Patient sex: F
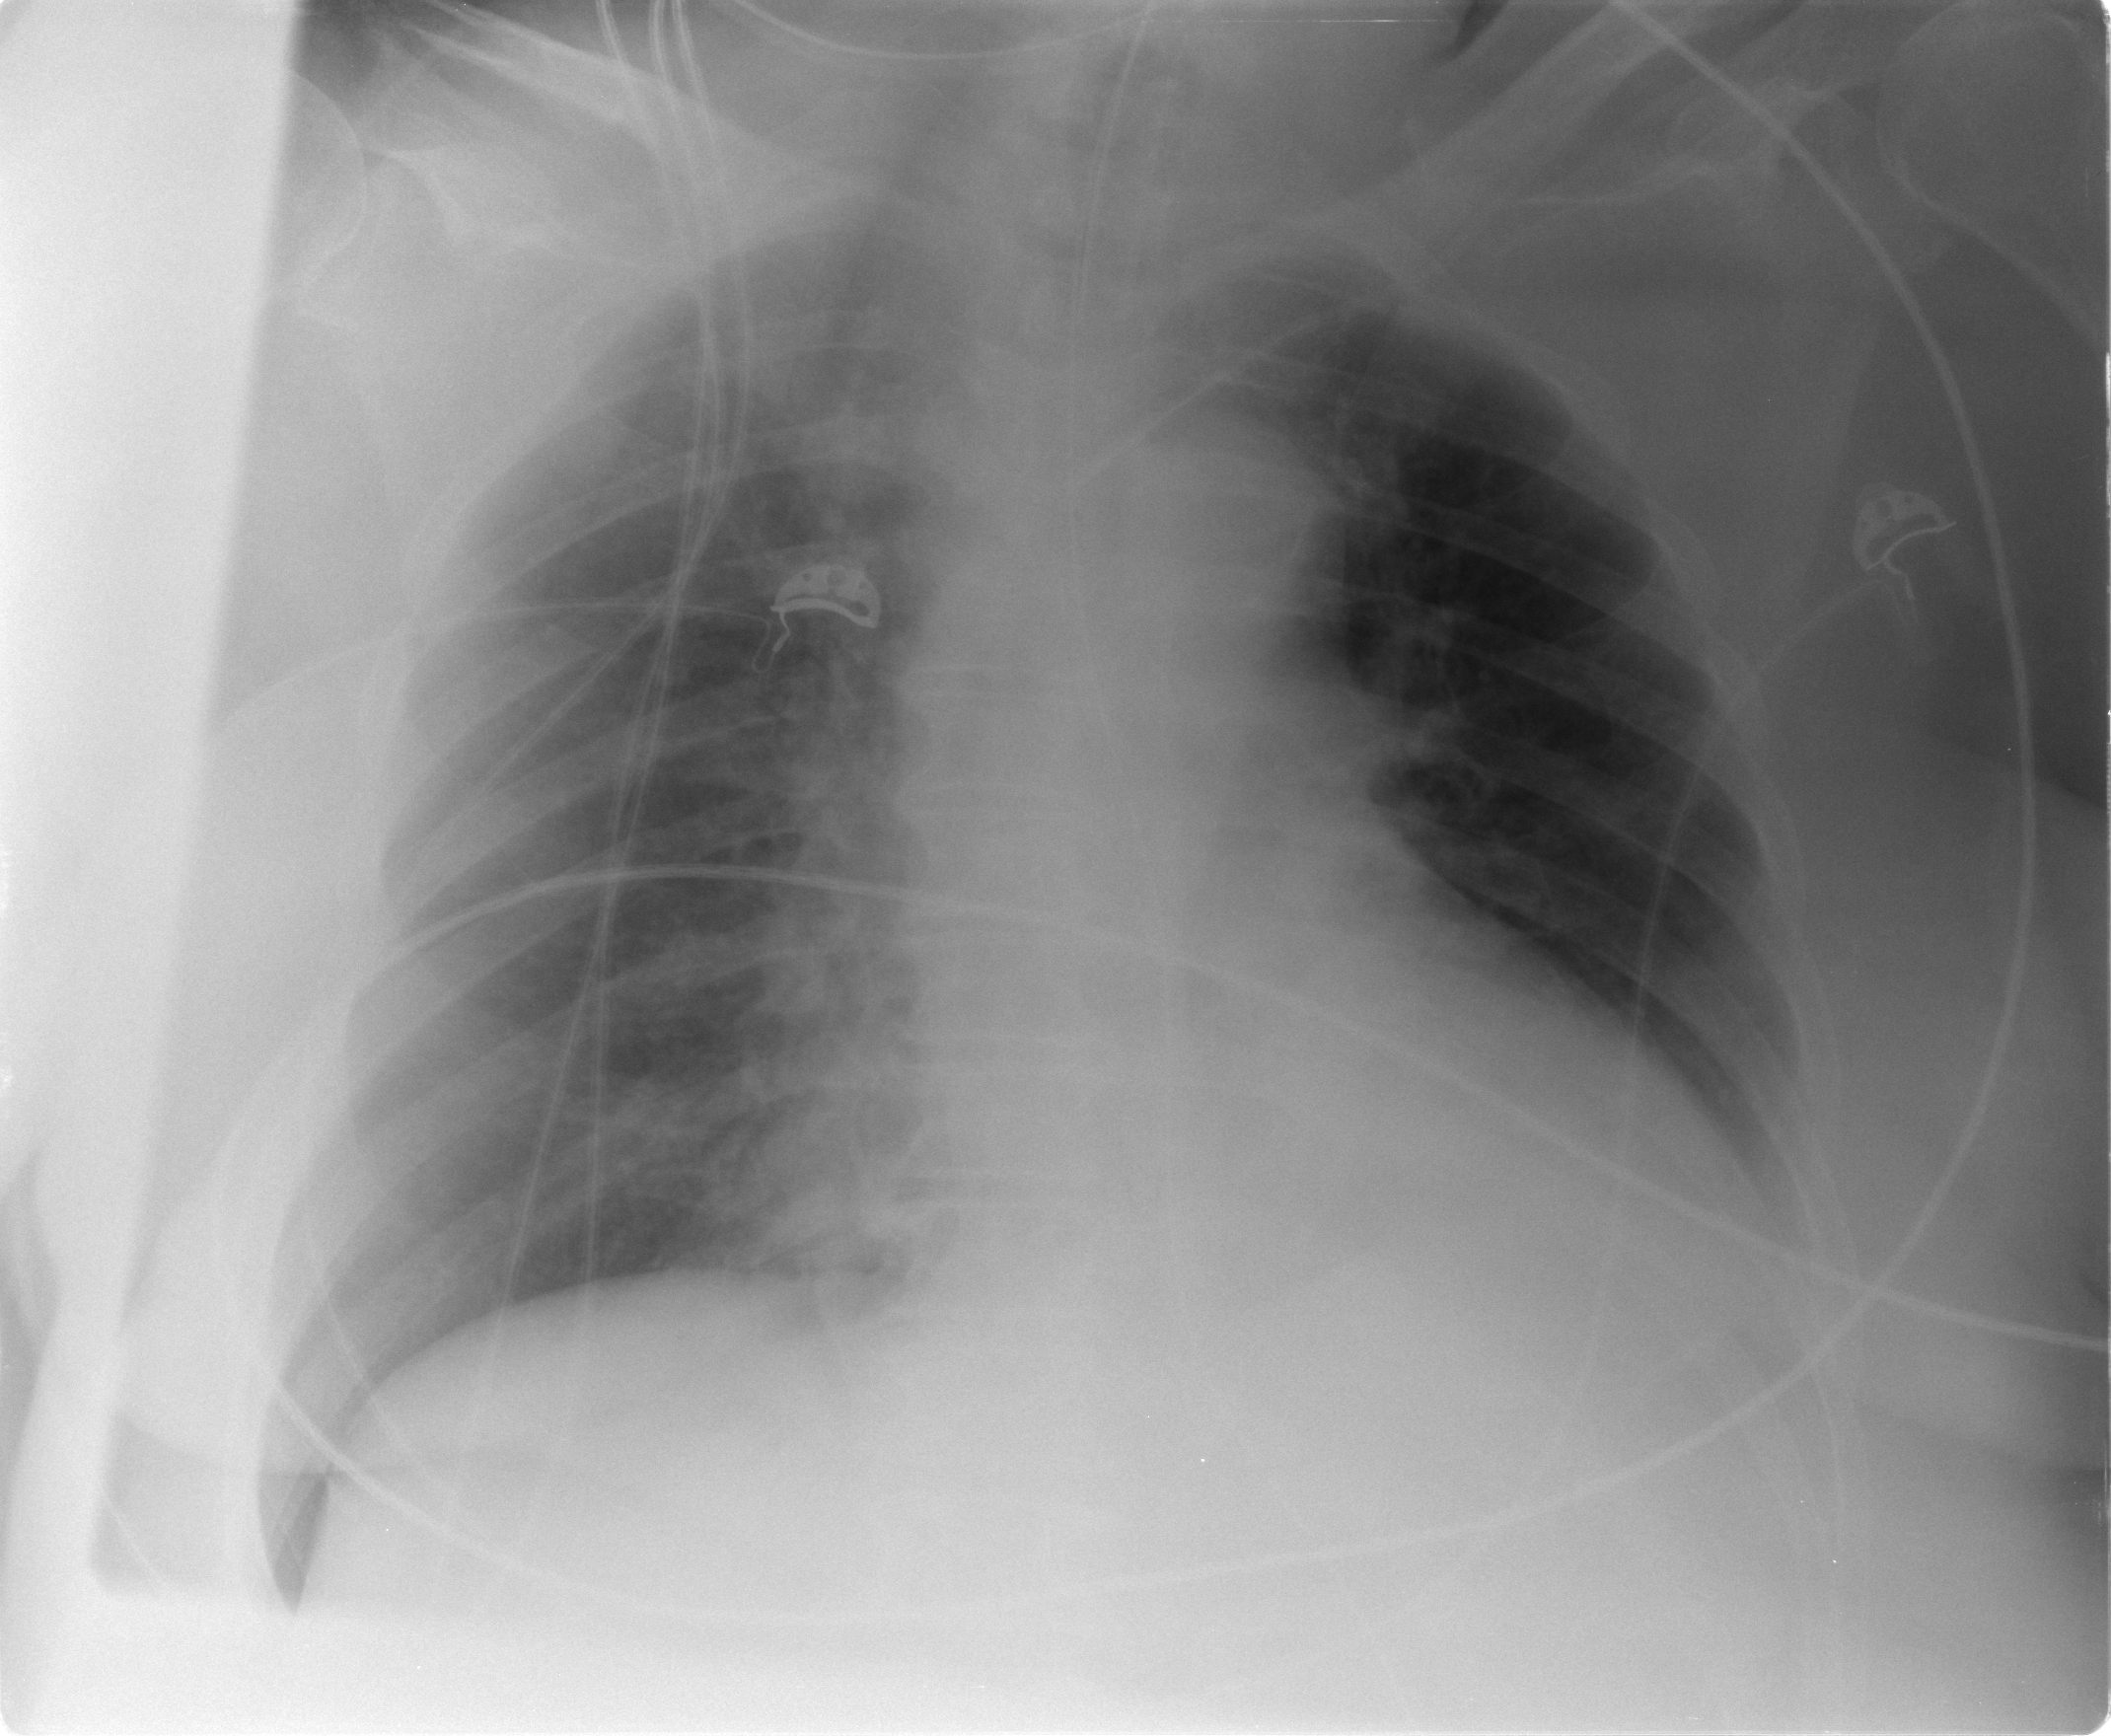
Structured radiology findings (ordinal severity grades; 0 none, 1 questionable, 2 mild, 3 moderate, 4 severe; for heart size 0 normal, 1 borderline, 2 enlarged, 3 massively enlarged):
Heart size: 1
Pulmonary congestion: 0
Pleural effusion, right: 0
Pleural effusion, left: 1
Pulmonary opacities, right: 0
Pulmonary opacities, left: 0
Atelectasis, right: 0
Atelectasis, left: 2